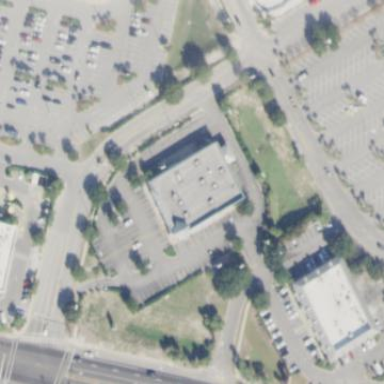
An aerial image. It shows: Building.